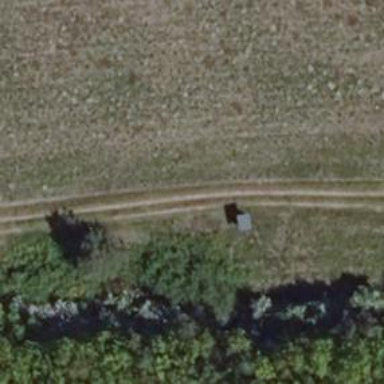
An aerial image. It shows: Hunting stand.